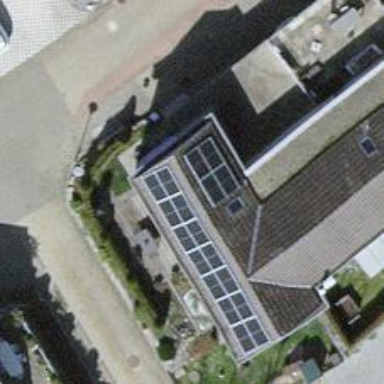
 consisting of solar photovoltaic panels."